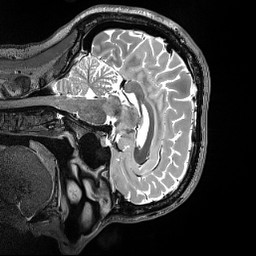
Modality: T2w
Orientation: sagittal